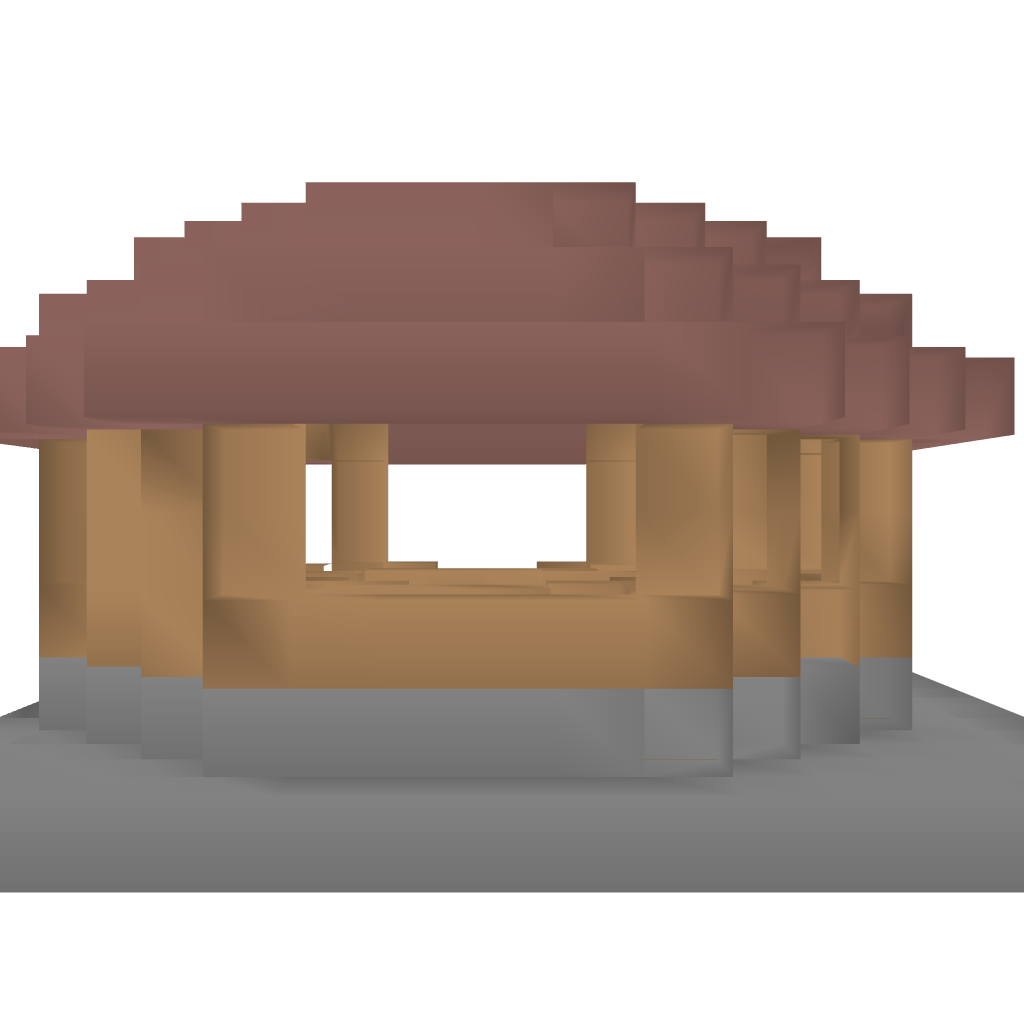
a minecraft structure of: Carnival Game #4 (Ring Toss) bad low quality